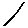
Label: line